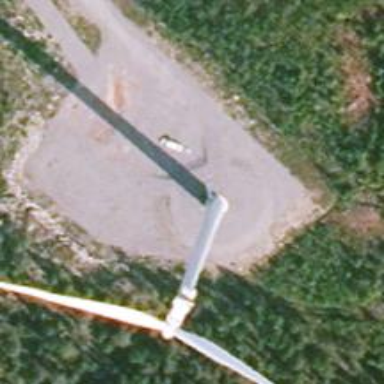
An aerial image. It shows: Wind turbine generating power.